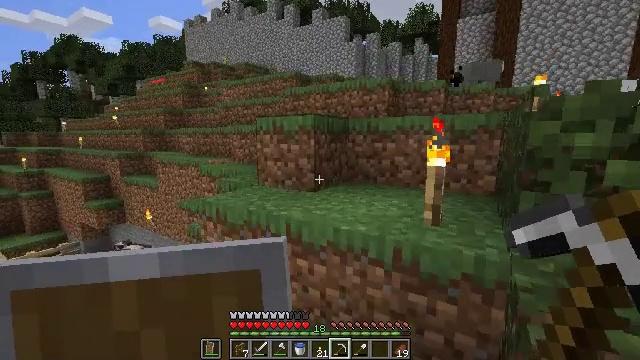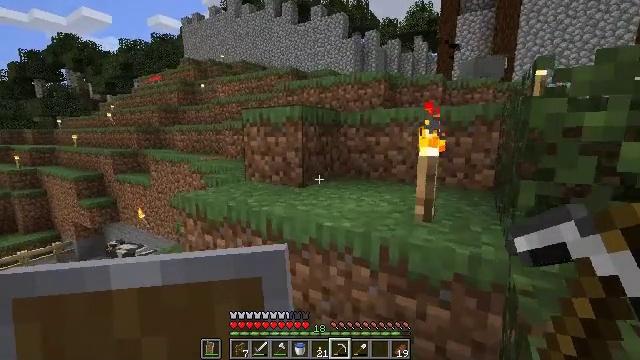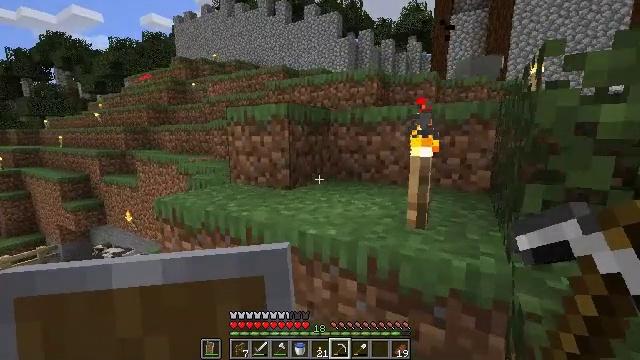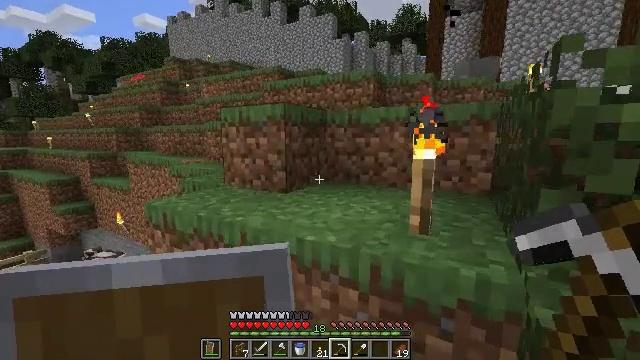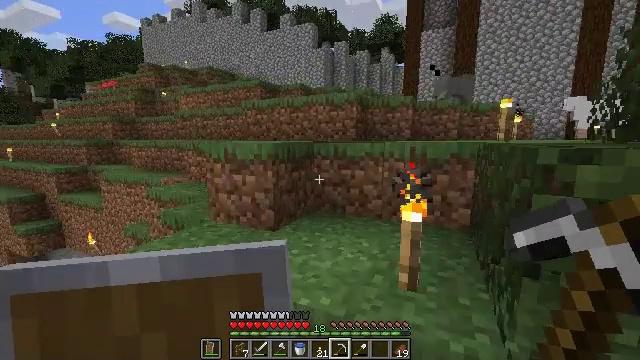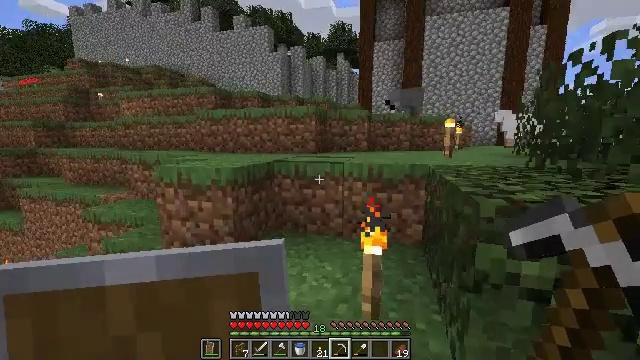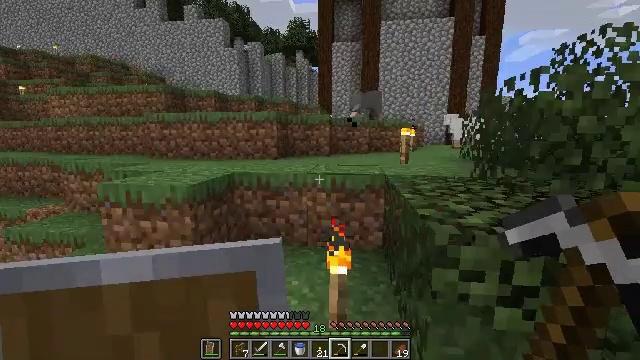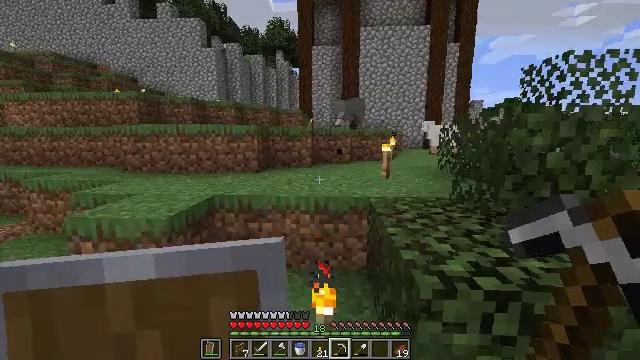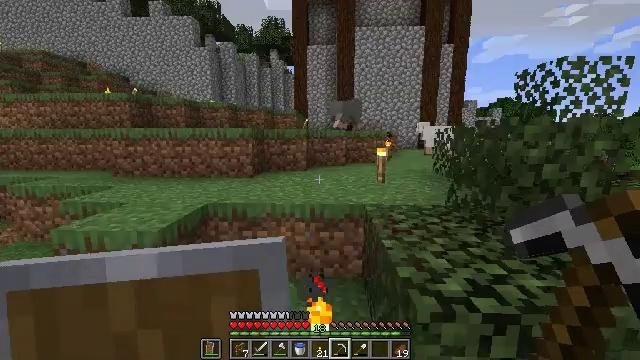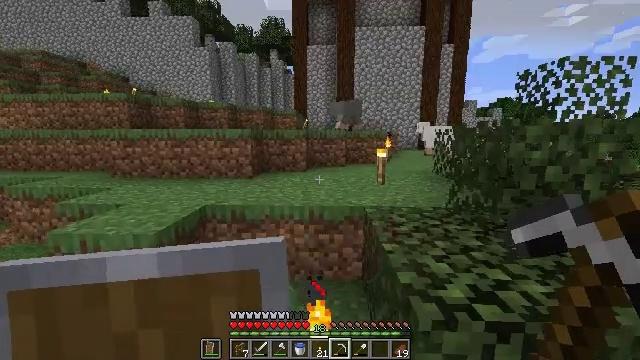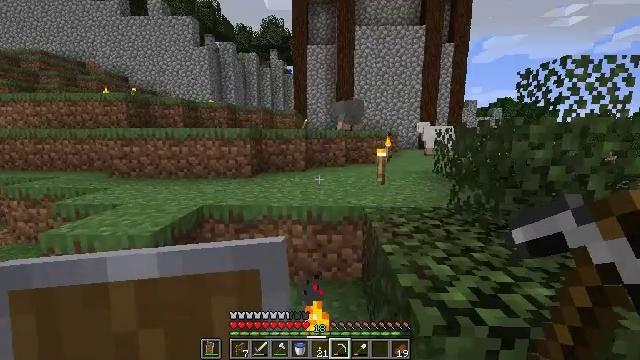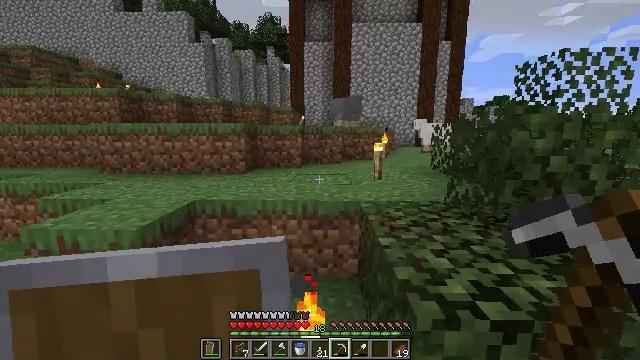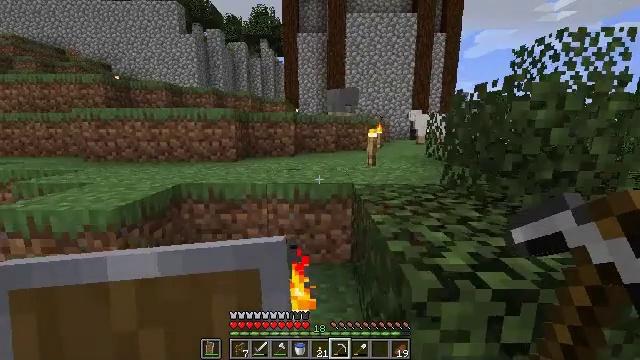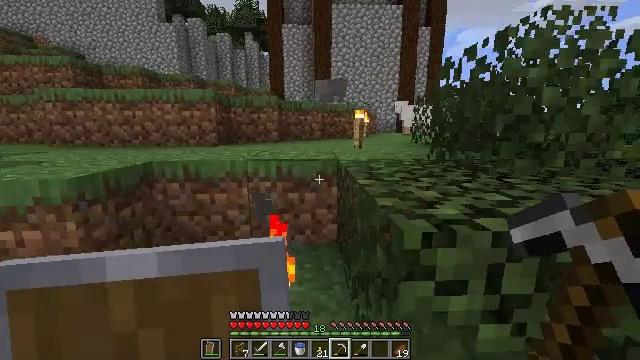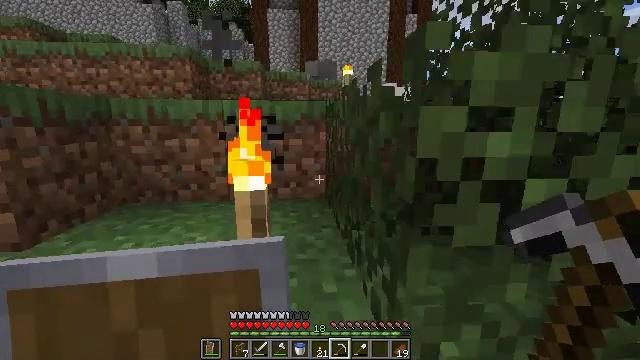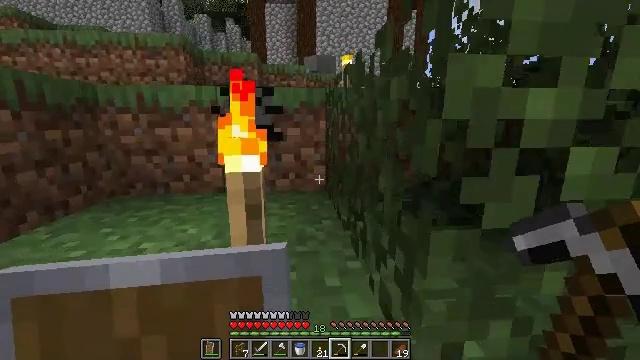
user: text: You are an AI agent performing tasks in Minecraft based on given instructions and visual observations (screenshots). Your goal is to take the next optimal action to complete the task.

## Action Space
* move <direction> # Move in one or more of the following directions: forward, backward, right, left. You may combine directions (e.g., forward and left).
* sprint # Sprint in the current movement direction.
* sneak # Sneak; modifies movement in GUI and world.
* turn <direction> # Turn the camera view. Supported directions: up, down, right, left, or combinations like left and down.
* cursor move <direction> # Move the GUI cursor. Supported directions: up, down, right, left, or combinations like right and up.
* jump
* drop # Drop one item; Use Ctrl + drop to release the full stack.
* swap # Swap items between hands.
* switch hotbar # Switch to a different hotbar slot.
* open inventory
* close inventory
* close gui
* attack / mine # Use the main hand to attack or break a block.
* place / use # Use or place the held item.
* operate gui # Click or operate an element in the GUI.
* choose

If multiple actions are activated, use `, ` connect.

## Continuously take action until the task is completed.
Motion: motion action
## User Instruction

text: Combat the sheep.
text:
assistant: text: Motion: move forward
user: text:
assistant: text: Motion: move forward, turn right
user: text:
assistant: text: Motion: move forward, turn right
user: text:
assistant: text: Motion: move forward, turn right, jump
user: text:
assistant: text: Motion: move forward, turn right, jump
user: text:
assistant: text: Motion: move forward and move right, turn right, jump
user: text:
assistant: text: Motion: move forward and move right, turn right, jump
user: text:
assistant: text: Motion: move forward and move right, turn right, jump
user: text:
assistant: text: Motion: move forward and move right
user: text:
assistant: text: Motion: move forward and move right
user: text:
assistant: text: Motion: move forward and move right
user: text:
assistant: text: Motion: move forward, turn right
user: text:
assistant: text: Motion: move forward, turn right, jump
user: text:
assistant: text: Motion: move forward, turn right, jump
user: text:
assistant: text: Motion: move forward, jump
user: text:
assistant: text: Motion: move forward, jump
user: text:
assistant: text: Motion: move forward, jump
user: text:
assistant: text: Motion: move forward, jump
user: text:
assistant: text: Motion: move forward
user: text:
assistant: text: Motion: move forward
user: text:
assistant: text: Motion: move forward
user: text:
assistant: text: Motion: move forward
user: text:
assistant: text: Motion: move forward
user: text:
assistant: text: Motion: move forward, jump
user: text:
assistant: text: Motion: move forward, jump
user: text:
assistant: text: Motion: move forward, turn right, jump
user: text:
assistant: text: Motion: move forward, turn right, jump
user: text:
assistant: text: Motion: move forward, turn right, jump
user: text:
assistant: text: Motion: move forward
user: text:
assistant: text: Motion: move forward and move right